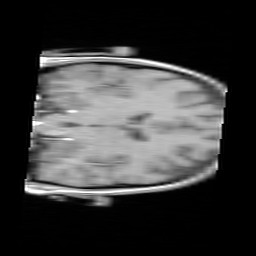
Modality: FLASH
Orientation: coronal
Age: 21
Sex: female
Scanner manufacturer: siemens
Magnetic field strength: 3 T
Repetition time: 0.245 s
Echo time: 0.0026 s